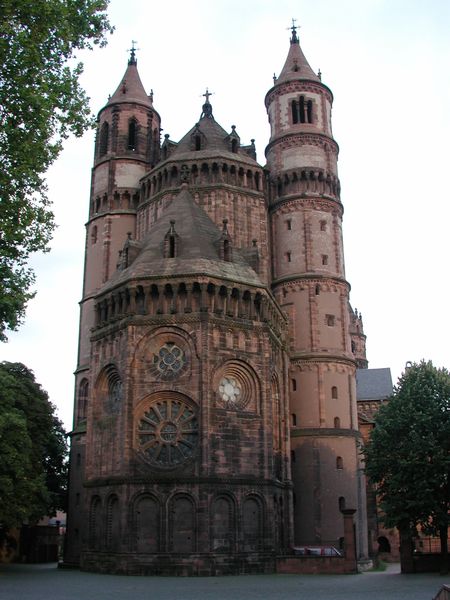
Titel: Dom St. Peter und Paul in Worms
Standort: Worms, Dom (EU - D - RP)
Schlagwörter: baum, blau, himmel, schatten, bäume, grün, fenster, licht, säulen, dach, gebäude, rose, rot, weg, zaun, architektur, barock, kirche, renaissance, rund, turm, farbig, schiff, bogen, giebel, backstein, platz, rundbogen, spitz, foto, fotografie, erker, außen, umgang, kreuz, türme, arkaden, kathedrale, sims, gesims, kreuze, sandstein, rosette, apsis, romanik, chor, westen, süddeutschland, rosetten, norddeutschland, lisenen, romanisch, säulenumgang, fensterrose, kirchhof, zwillingstürme, mansarden, rosettenfenster, lübeck, femster, spiotze, kirchtürme, zwei